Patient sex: M
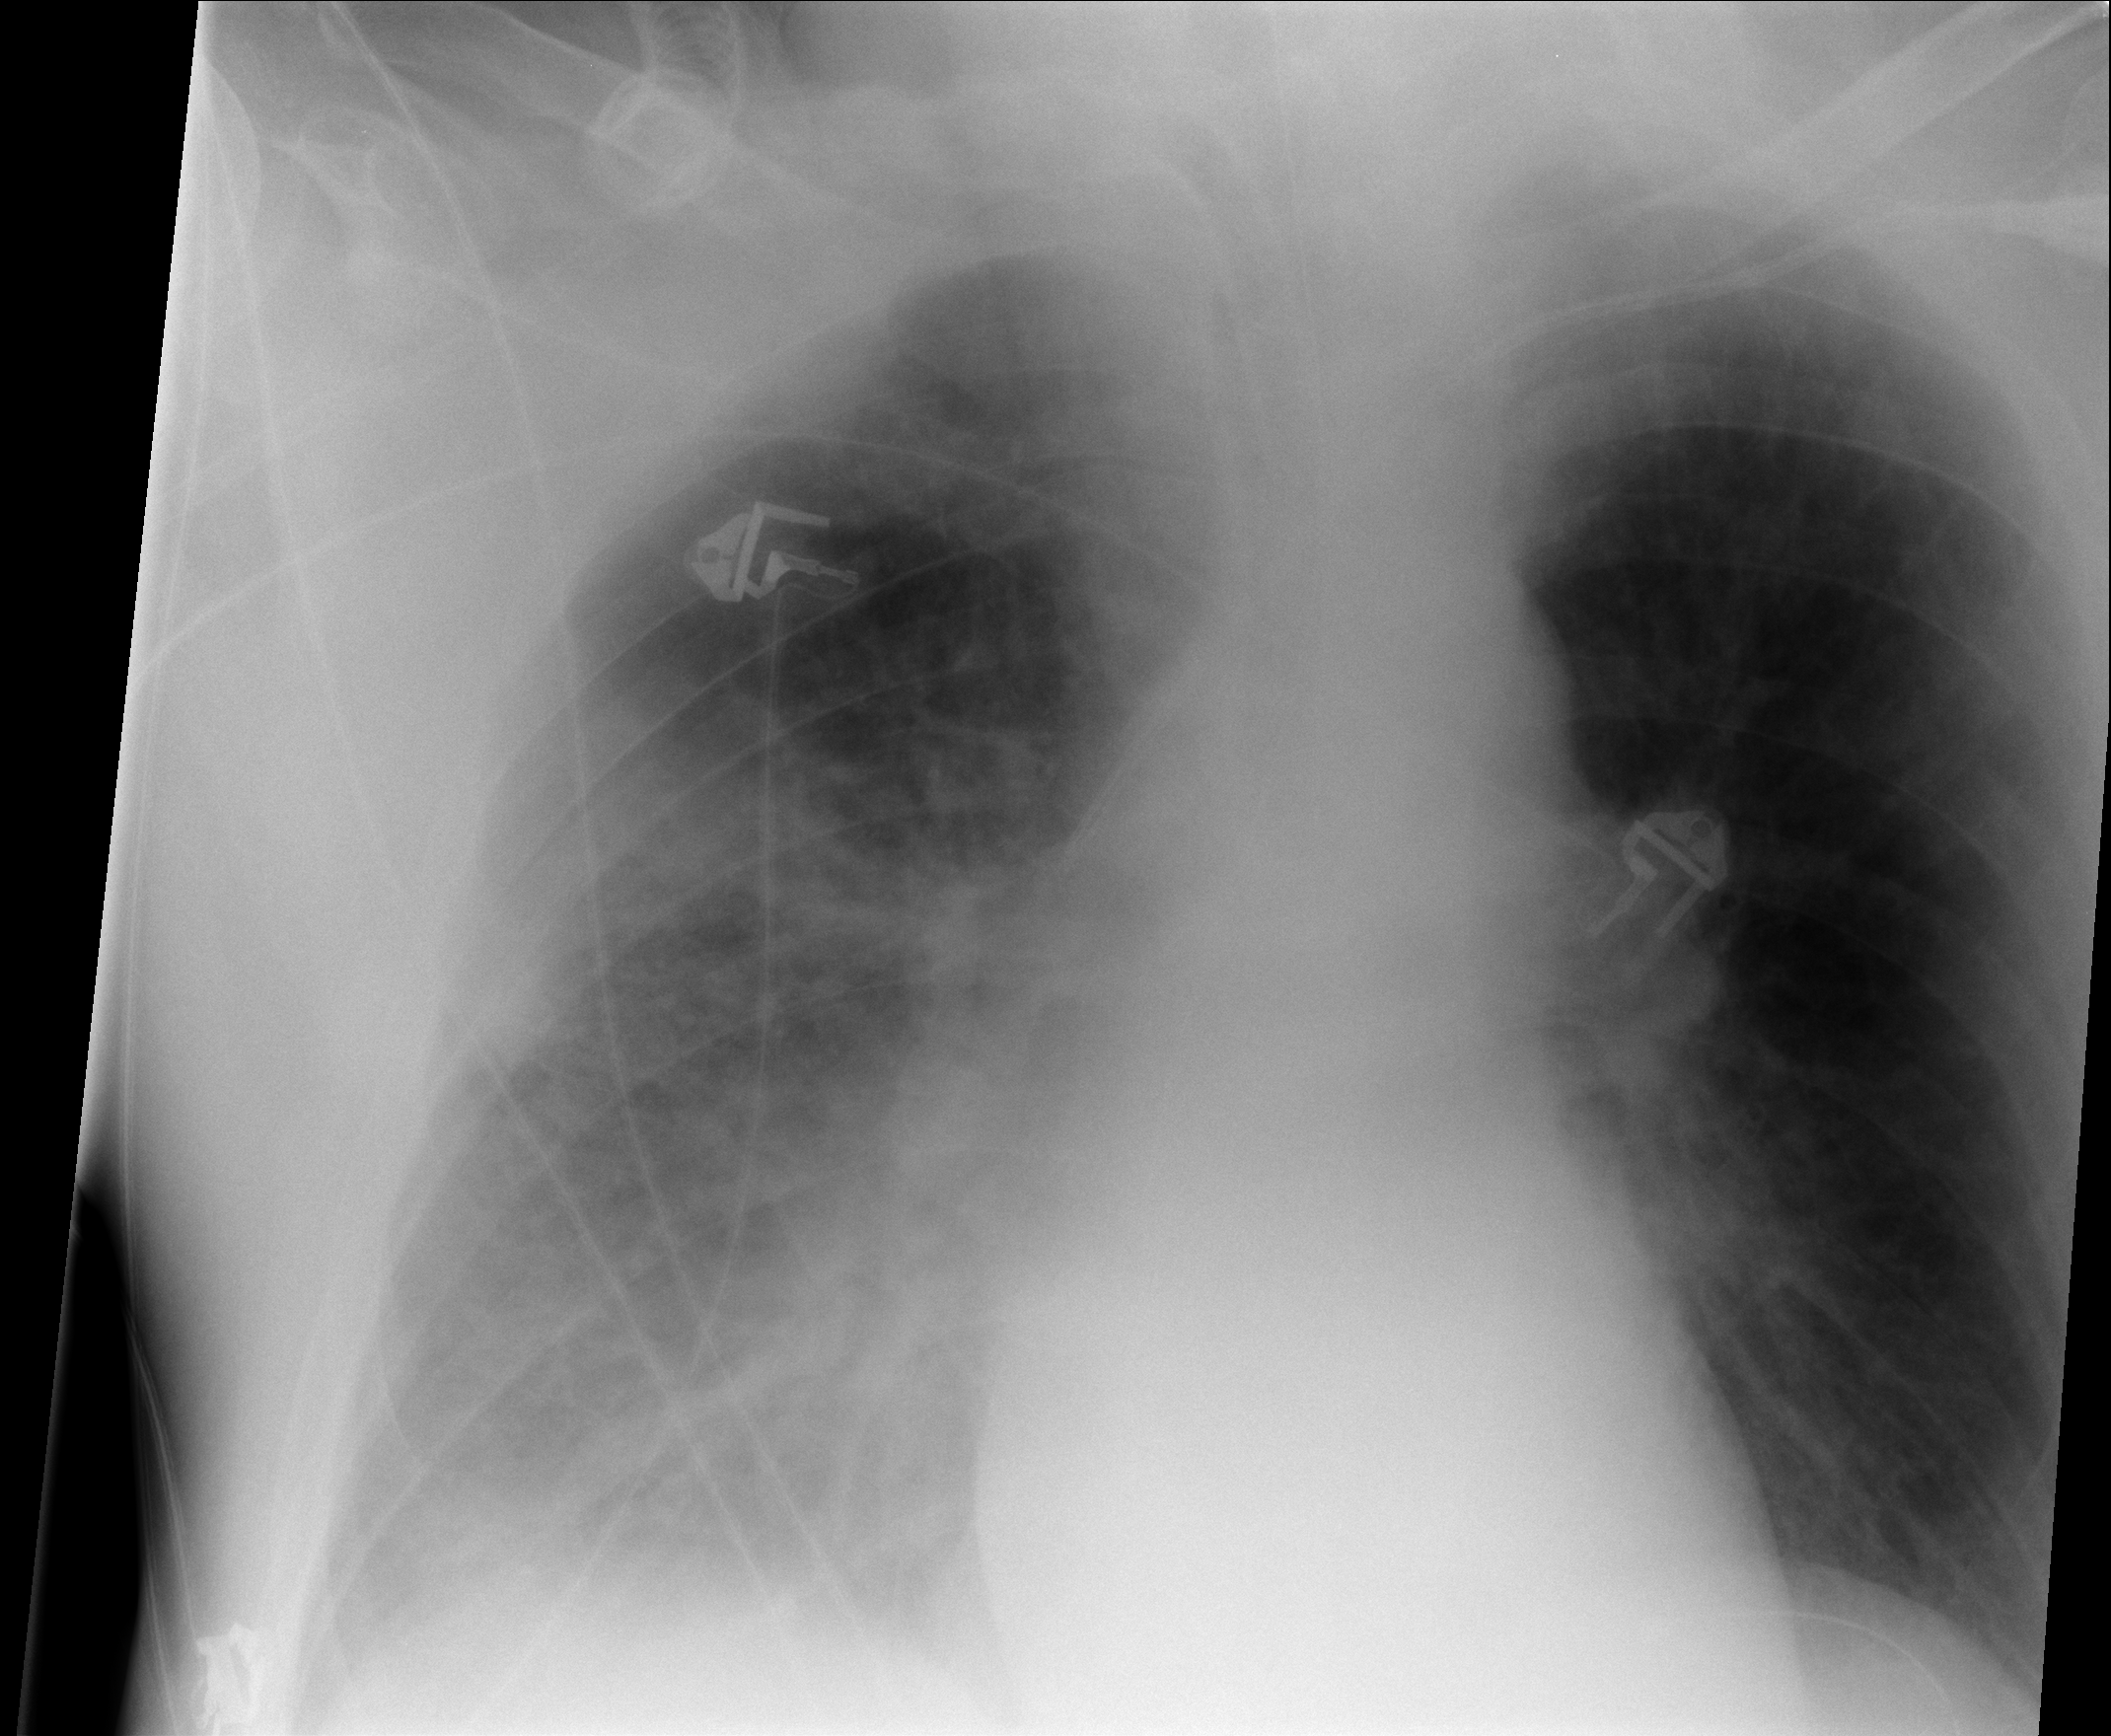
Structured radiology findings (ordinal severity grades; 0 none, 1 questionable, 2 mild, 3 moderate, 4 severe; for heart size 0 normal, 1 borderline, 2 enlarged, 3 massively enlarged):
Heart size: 0
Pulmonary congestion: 0
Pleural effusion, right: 2
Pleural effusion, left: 0
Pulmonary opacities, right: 3
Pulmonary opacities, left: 0
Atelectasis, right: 2
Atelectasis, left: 0